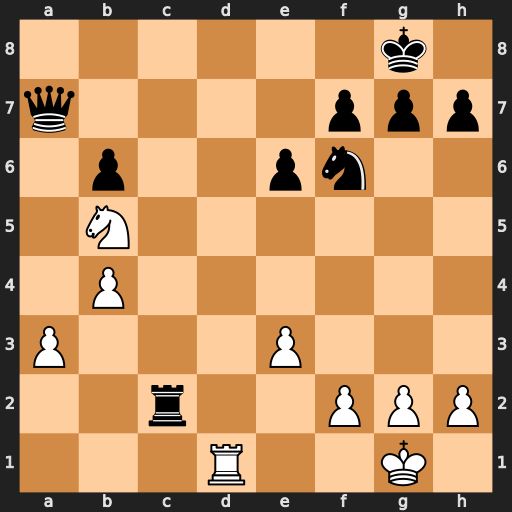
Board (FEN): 6k1/q4ppp/1p2pn2/1N6/1P6/P3P3/2r2PPP/3R2K1
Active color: w
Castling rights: -
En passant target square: -
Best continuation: Rd8+ Ne8 Rxe8#